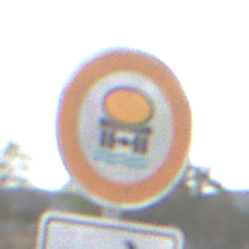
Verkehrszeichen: VerbotFahrzeugeWassergefaehrdenderLadung
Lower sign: RichtungsangabeDurchPfeile5
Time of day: Midday
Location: Outdoor (Nature)
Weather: PartlyCloudy
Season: NotSpecified
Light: Natural